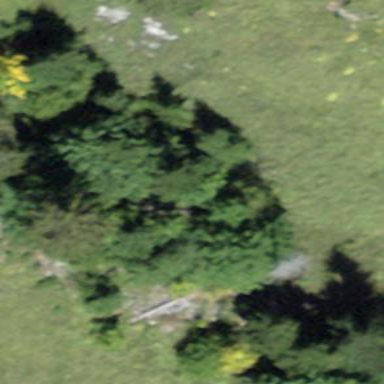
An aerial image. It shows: Patch of scrub vegetation.